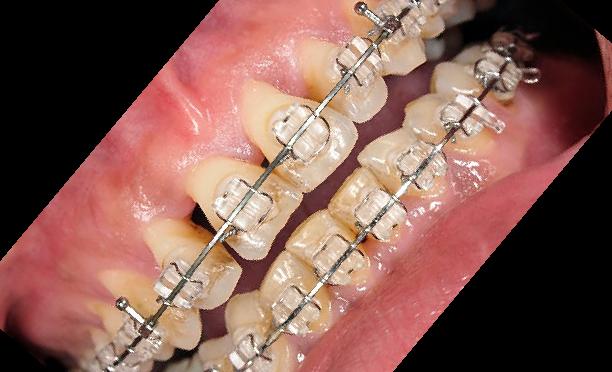
Condition: Gingivitis